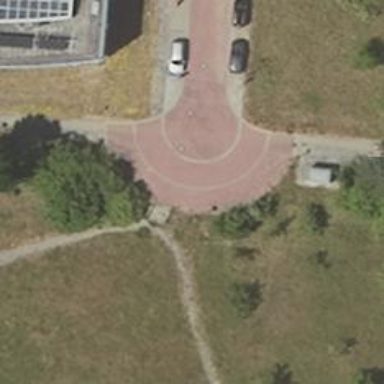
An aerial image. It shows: Turning circle on the road.